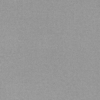
Label: dusty